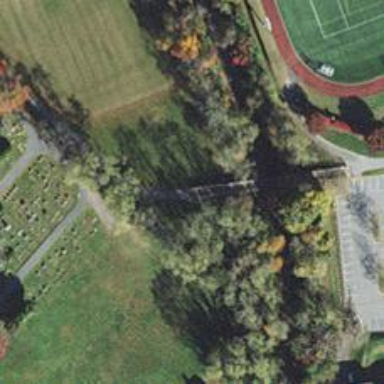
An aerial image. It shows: Path on bridge.